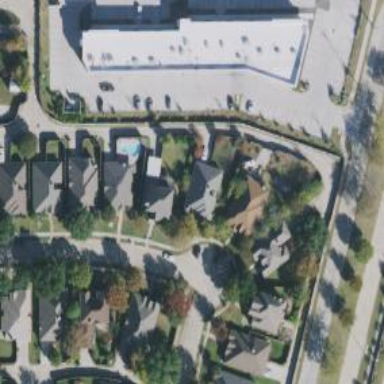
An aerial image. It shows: Residential road with separate sidewalk.